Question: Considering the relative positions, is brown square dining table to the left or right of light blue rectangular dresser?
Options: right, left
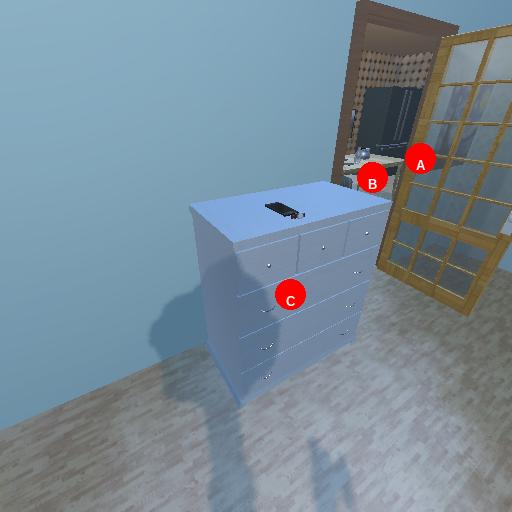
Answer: right